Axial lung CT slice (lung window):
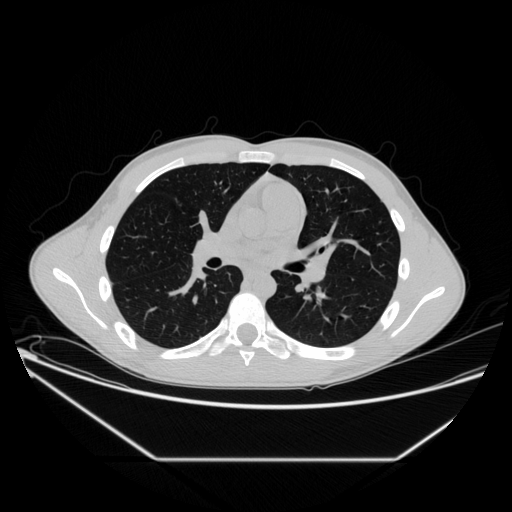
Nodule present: no